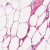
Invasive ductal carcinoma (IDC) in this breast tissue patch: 0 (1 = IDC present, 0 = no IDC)